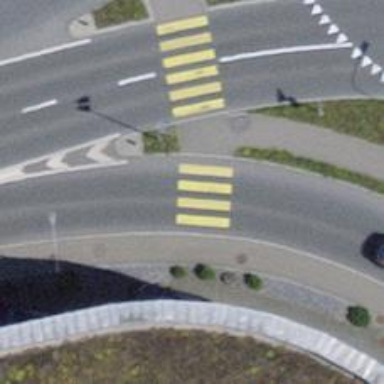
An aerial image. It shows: Marked crossing on the road.